Field crop: tomato
Growth stage: 2
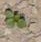
Species: solanum